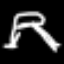
Label: frog